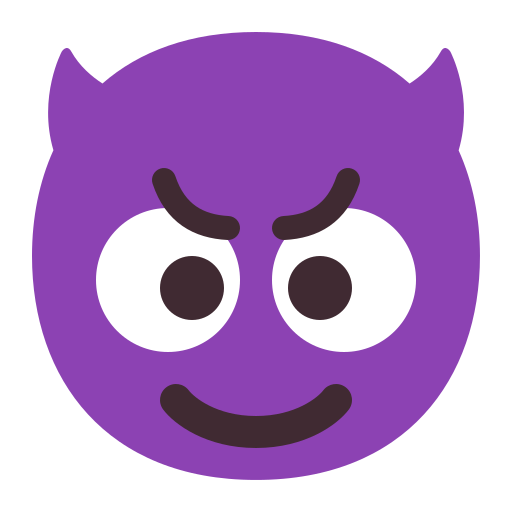
smiling face with horns flat